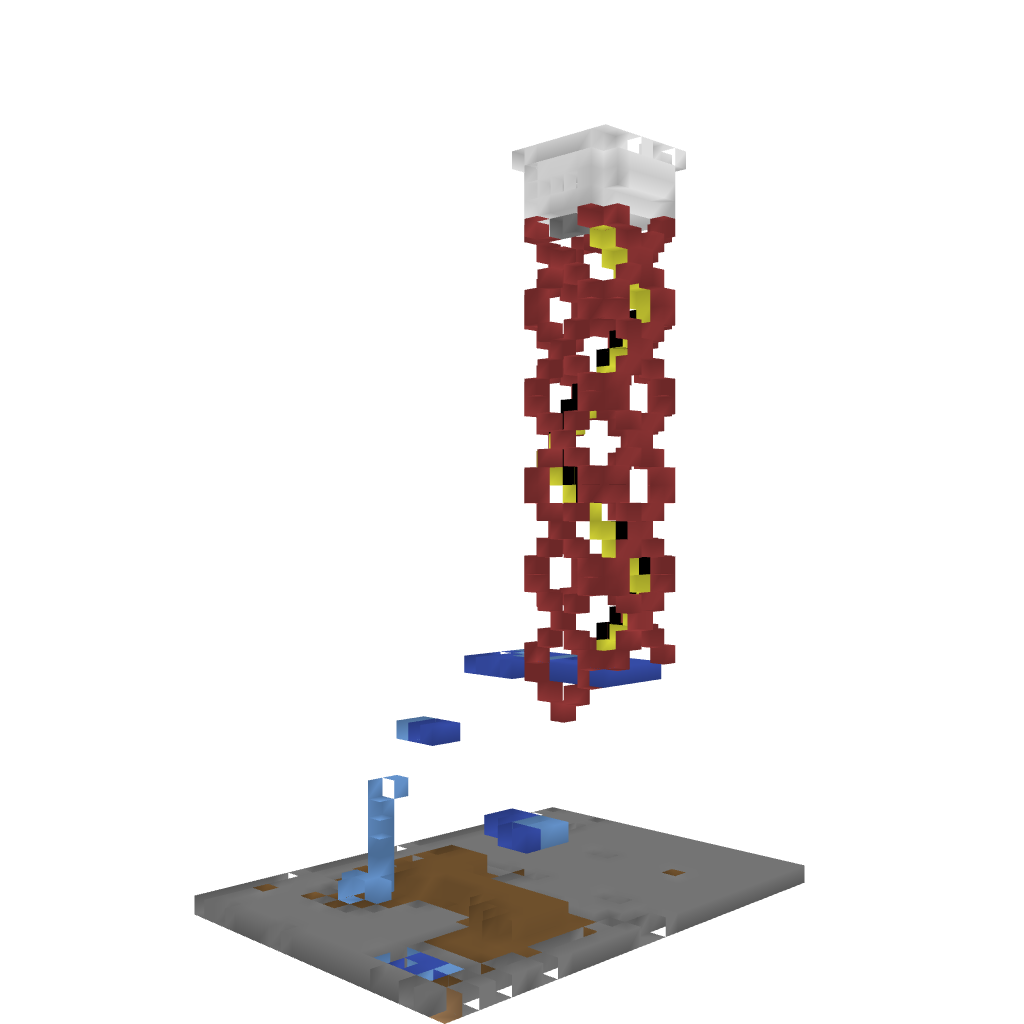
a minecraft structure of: Tower of Quartz bad low quality